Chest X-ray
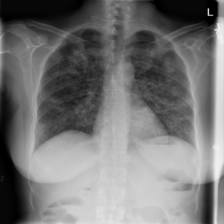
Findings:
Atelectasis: negative
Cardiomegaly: negative
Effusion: negative
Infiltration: positive
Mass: negative
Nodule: positive
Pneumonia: negative
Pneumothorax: negative
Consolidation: negative
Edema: negative
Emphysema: negative
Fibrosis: negative
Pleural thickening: positive
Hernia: negative